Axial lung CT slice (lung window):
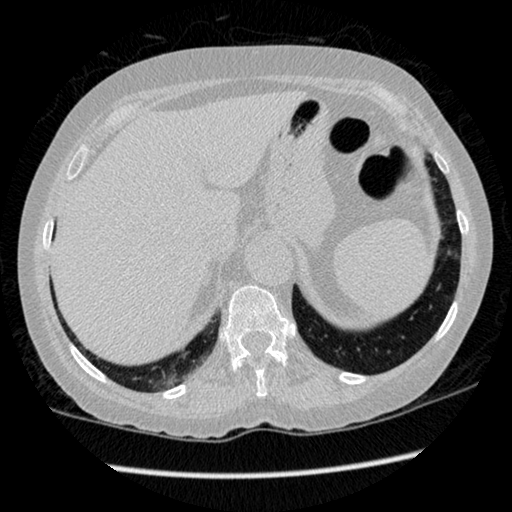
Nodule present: no